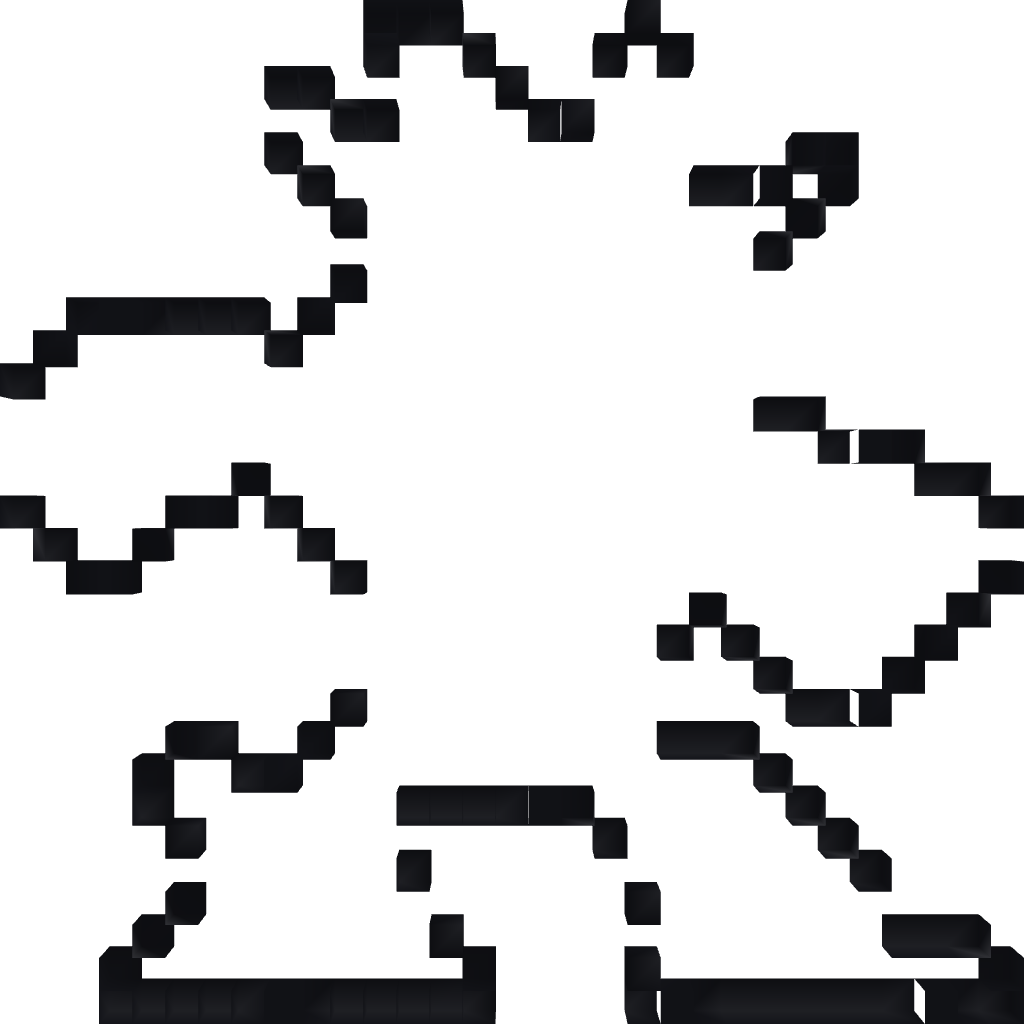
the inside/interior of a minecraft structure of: Gemini Man